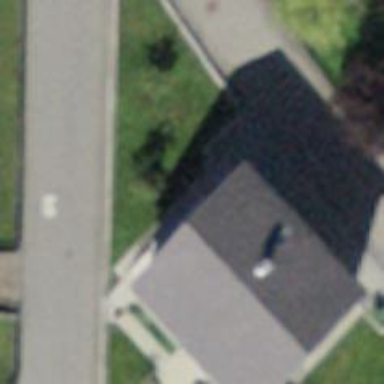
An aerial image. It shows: Gabled roof on residential building.